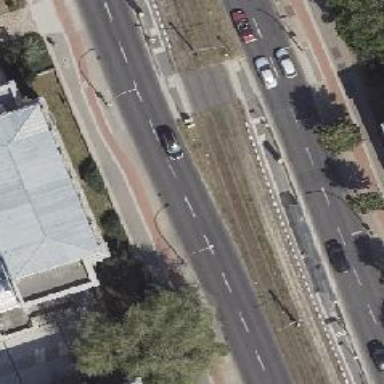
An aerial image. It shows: Tram stop position for public transport.